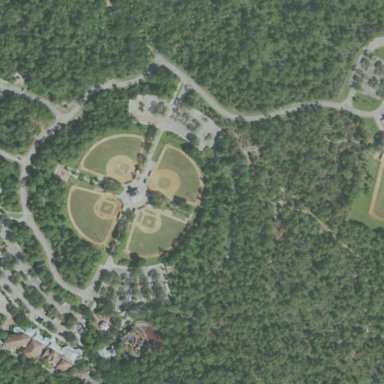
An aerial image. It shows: Park.